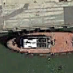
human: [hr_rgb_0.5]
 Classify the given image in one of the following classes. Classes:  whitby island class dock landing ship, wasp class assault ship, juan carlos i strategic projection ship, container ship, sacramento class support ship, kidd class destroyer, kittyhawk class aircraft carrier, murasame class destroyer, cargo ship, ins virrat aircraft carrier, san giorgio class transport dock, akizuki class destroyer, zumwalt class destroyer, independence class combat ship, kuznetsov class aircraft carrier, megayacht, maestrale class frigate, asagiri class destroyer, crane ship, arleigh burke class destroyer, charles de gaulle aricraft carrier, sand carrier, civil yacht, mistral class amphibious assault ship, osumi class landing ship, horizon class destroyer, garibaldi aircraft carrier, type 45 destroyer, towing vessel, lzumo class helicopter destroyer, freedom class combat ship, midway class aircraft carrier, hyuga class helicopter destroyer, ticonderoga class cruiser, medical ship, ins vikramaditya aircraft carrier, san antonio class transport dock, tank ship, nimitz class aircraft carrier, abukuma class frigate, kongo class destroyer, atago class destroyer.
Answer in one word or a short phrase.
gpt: Towing vessel